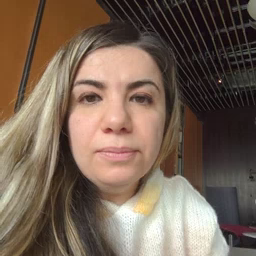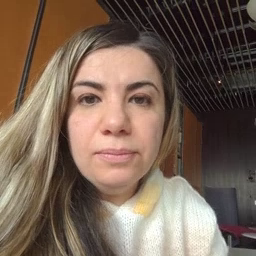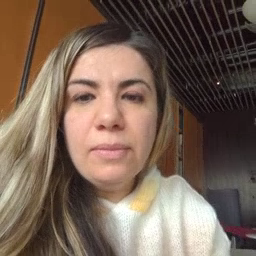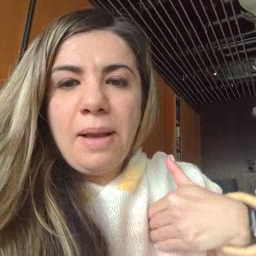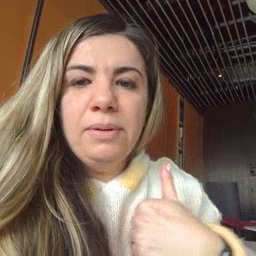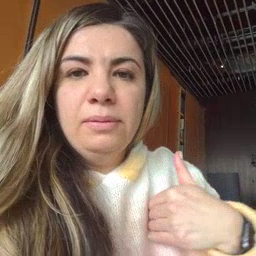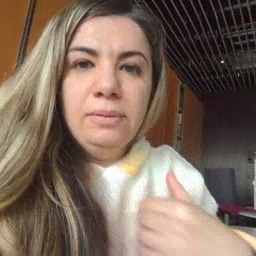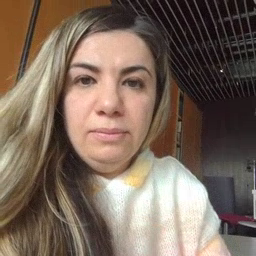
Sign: animal